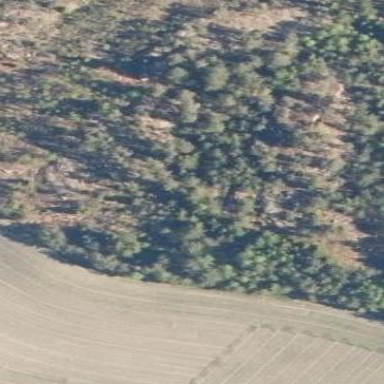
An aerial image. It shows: Landscape of bare rock.